Question: I using extjs and i want display my dynamic data like bellow

I use xtype: displayfield but i think it's not well and i can't use it to make like my picture
'''
items: [
{
xtype: 'displayfield',
style: 'border: 1px solid #CCCCCC',
fieldLabel: 'a',
name: 'a',
value: 'a'
}, {
xtype: 'displayfield',
style: 'border: 1px solid #CCCCCC',
fieldLabel: 'b',
name: 'b',
value: 'b'
}],
'''
any idea? How to do that thanks
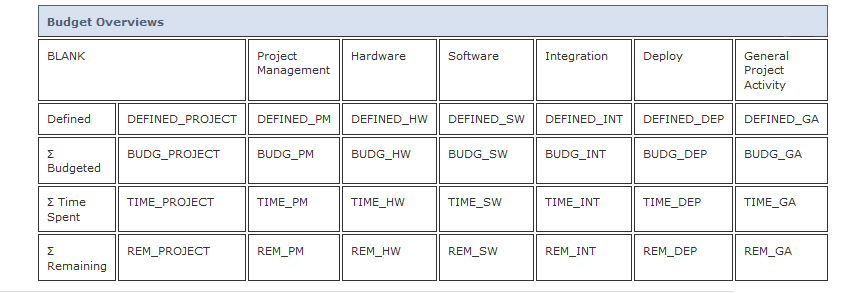
Answer: For such a complex layout, and considering you apparently just need to display data, I'd go with a component with a <URL>. This way, you can leverage HTML & CSS for presentation.
Here's, for example, how to make a reusable panel:
'''
Ext.define('My.BudgetPanel', {
extend: 'Ext.Panel'
,tpl: '<table>'
// notice template variables
+ '<tr><td>{definedProject}</td><td>{definedPM}</td></tr>'
+ '</table>'
});
'''
You can pass it your data at creation:
'''
var panel = Ext.create('My.BudgetPanel', {
data: {
definedProject: 'My Project'
,definedPM: 'Foo Bar'
}
});
'''
And you can update with new data later:
'''
panel.update({definedProject: 'My Project 2', definedPM: 'Baz Bat'});
'''